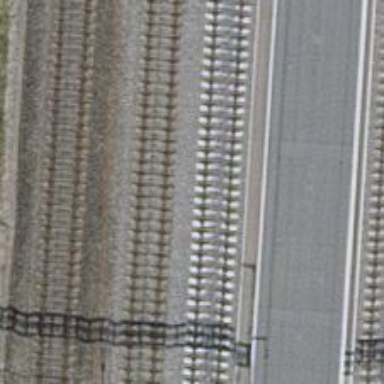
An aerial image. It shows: Stop position for public transport on the railway.